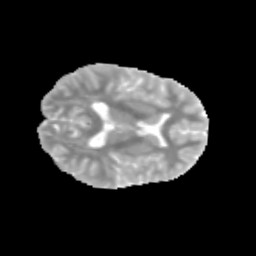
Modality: MD
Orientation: axial
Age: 12
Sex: female
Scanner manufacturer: siemens
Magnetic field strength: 3 T
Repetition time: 3.8 s
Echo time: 0.07 s